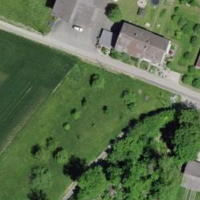
EUNIS habitat code: 25
Species observed at this site:
Prunus spinosa
Acer campestre